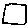
Label: square